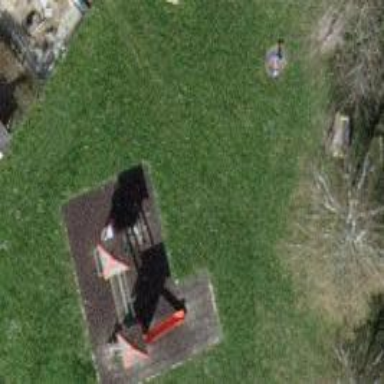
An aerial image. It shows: Playground area for leisure activities on the land.